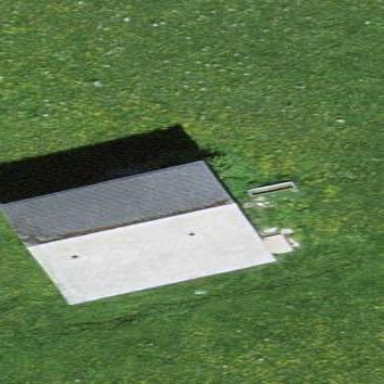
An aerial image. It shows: Farm auxiliary building.